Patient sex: F
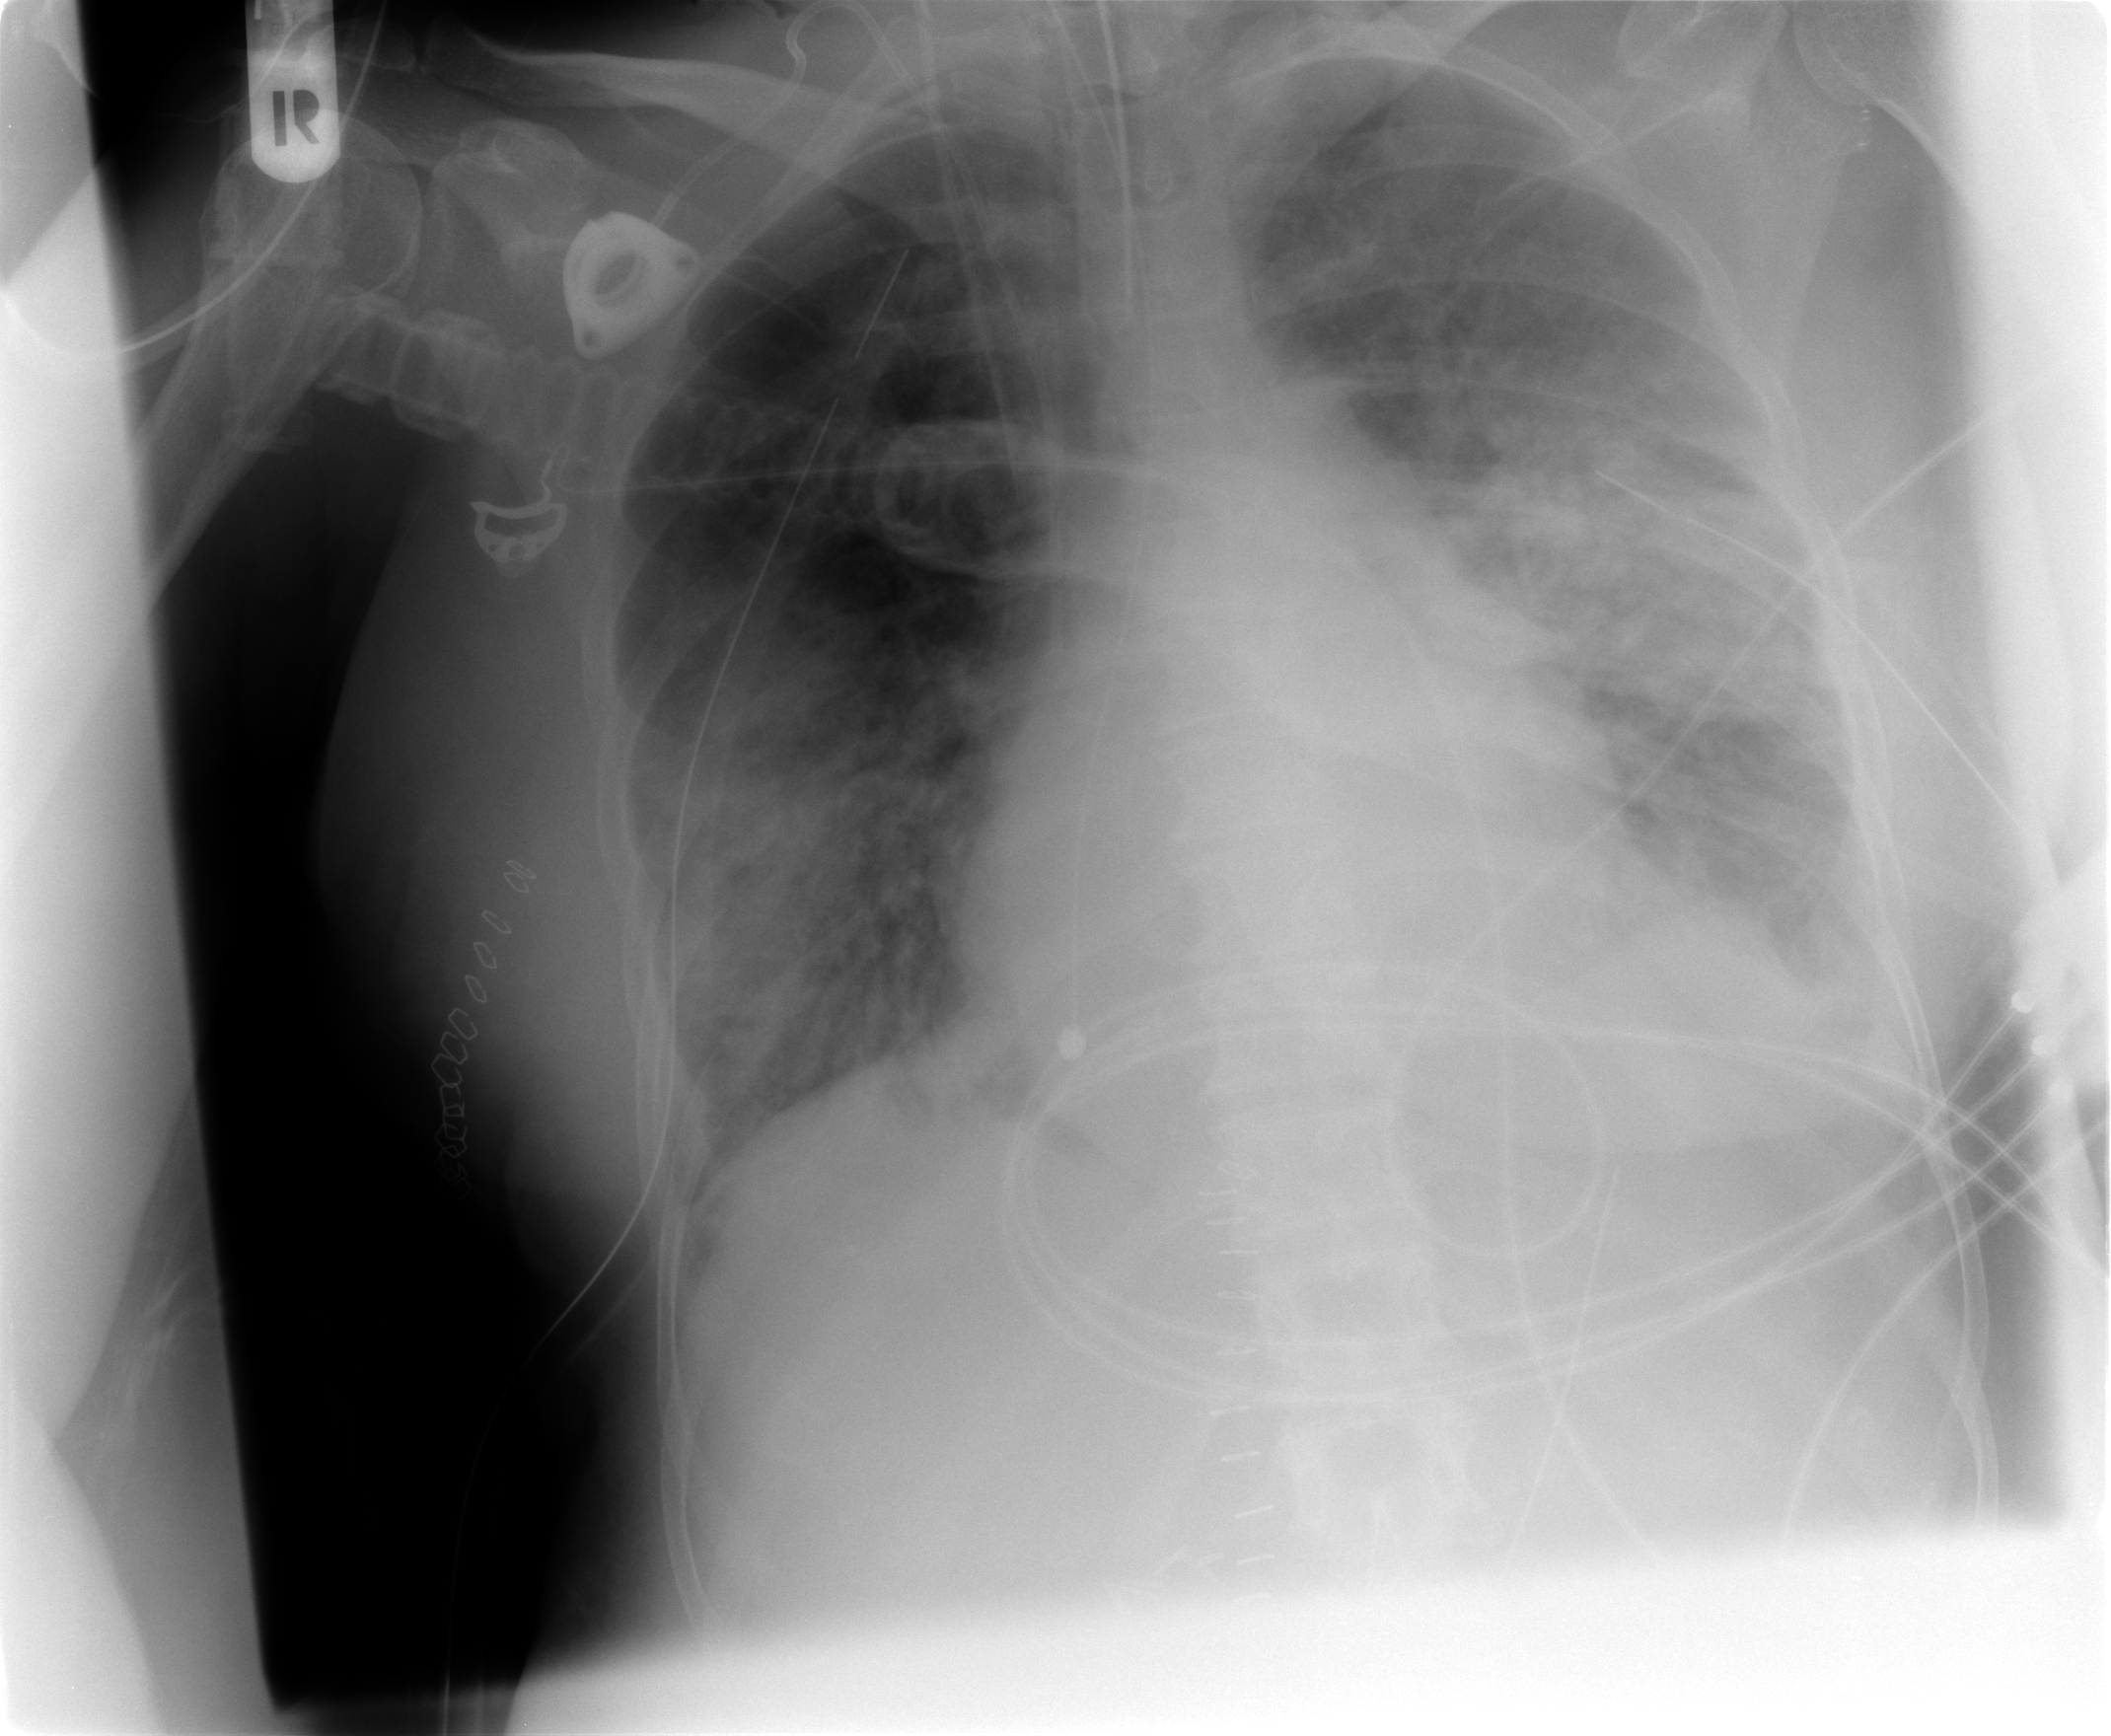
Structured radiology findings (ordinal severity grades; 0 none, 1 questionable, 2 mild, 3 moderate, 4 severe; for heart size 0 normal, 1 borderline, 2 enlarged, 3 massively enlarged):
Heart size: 2
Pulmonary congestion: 0
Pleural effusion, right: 1
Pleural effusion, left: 2
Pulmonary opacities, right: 3
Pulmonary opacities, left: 3
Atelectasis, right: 2
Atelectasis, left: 2